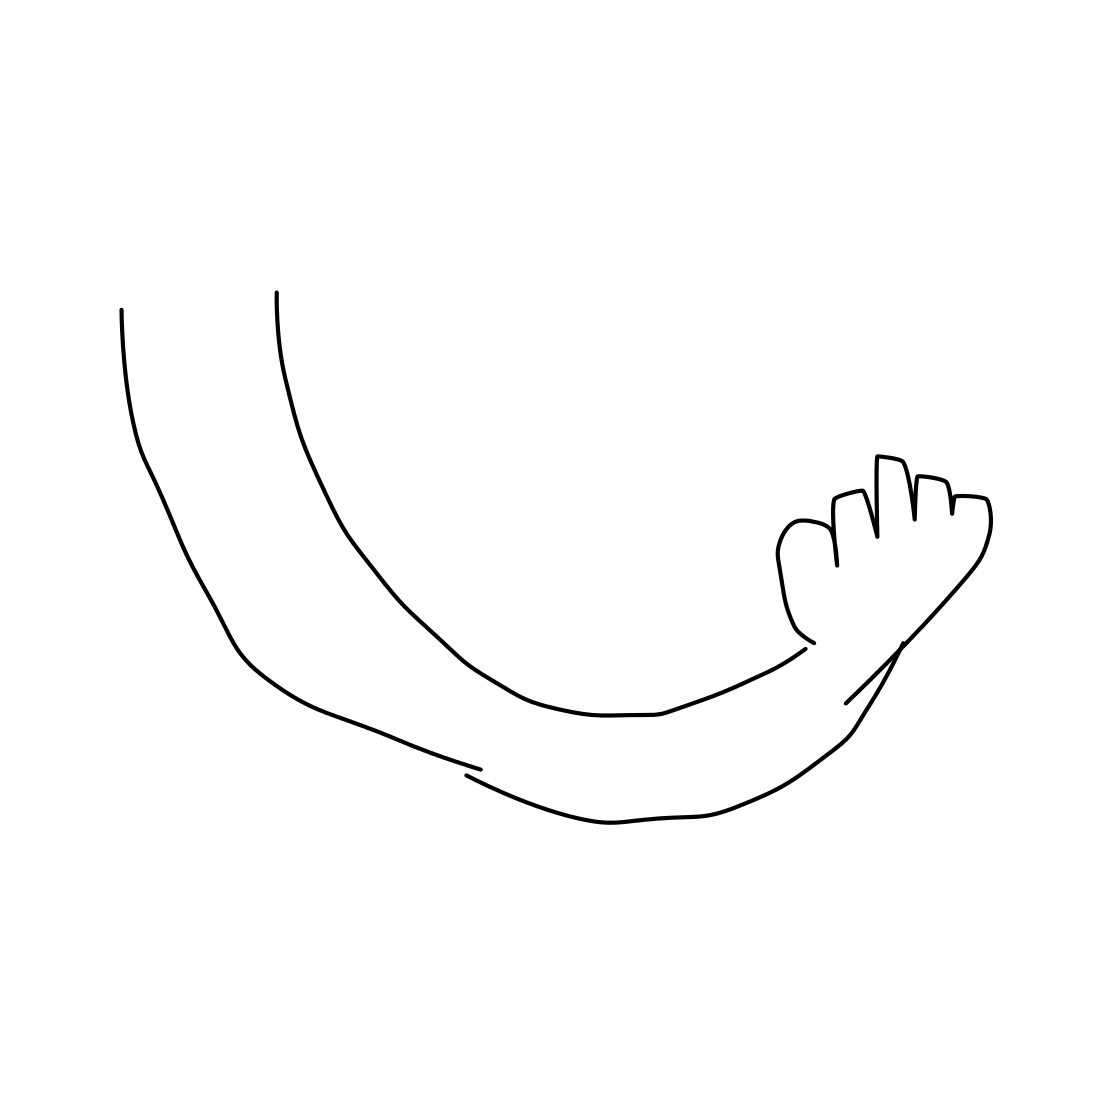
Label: arm